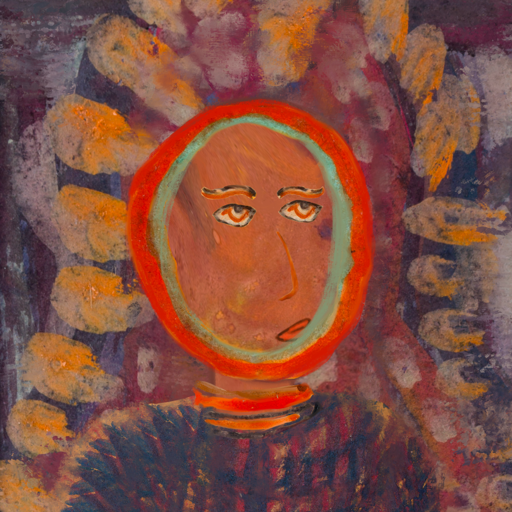
Background: Doll, Head And Neck Side: Mother_And_Son_Son, Face Side: Experience, Bust: In_The_Sun, Hair Side: Sisters, Head Accessory: Blank, Second Necklace: Blank, Necklace: Experience, Baby: Blank